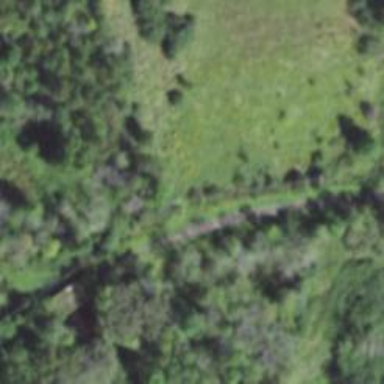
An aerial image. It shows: Path.